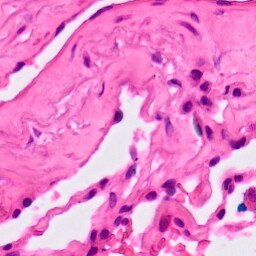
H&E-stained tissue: Lung